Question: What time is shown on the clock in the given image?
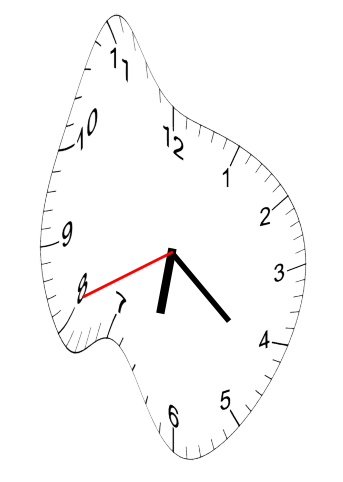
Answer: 06:21:41